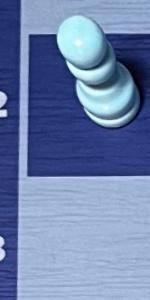
Label: Empty